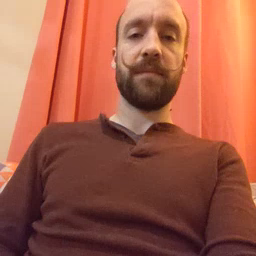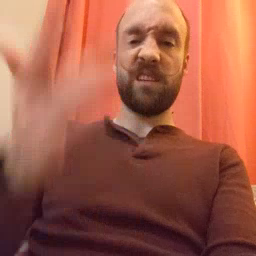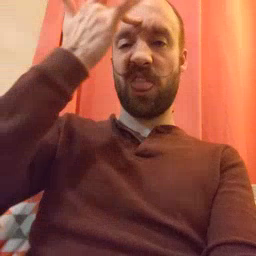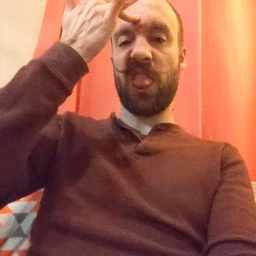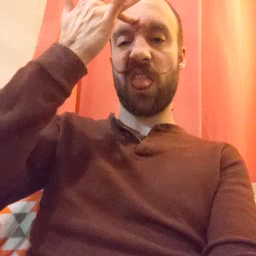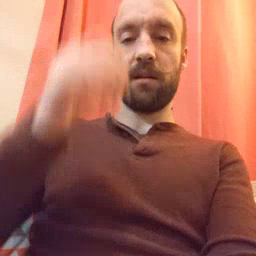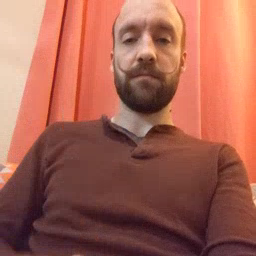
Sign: sick